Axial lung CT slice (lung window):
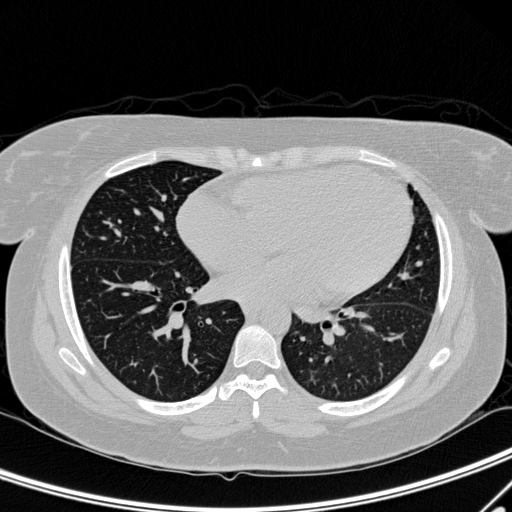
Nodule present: no